Question: Why when visiting our account on <URL> does Chrome complain about the website's identity?

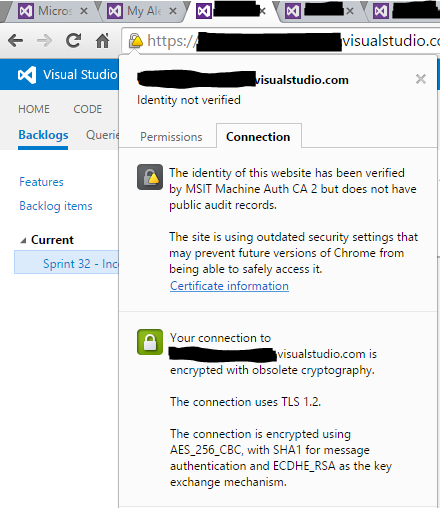
Answer: Because the SSL certificate used by Microsoft doesn't have the Audit records that verify that the certificate was really handed out to the organisation claiming to be VisualStudio.com or Microsoft.
I don't know why Microsoft chose such a certificate, but it's not uncommon. I suspect it is because while the certificate is owned by Microsoft, the content on the site is not. Having an "identified as Microsoft" on the site, might lead people to conclude that any data served by the site is also coming from Microsoft. As VisualStudio.com can be used to create repository with content, Microsoft can hardly claim to own it or be the responsible party of it.
If google really decides to stop accepting certificates without the full ownership audit records, then I suspect that Microsoft will update the certificate in the future.